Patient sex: M
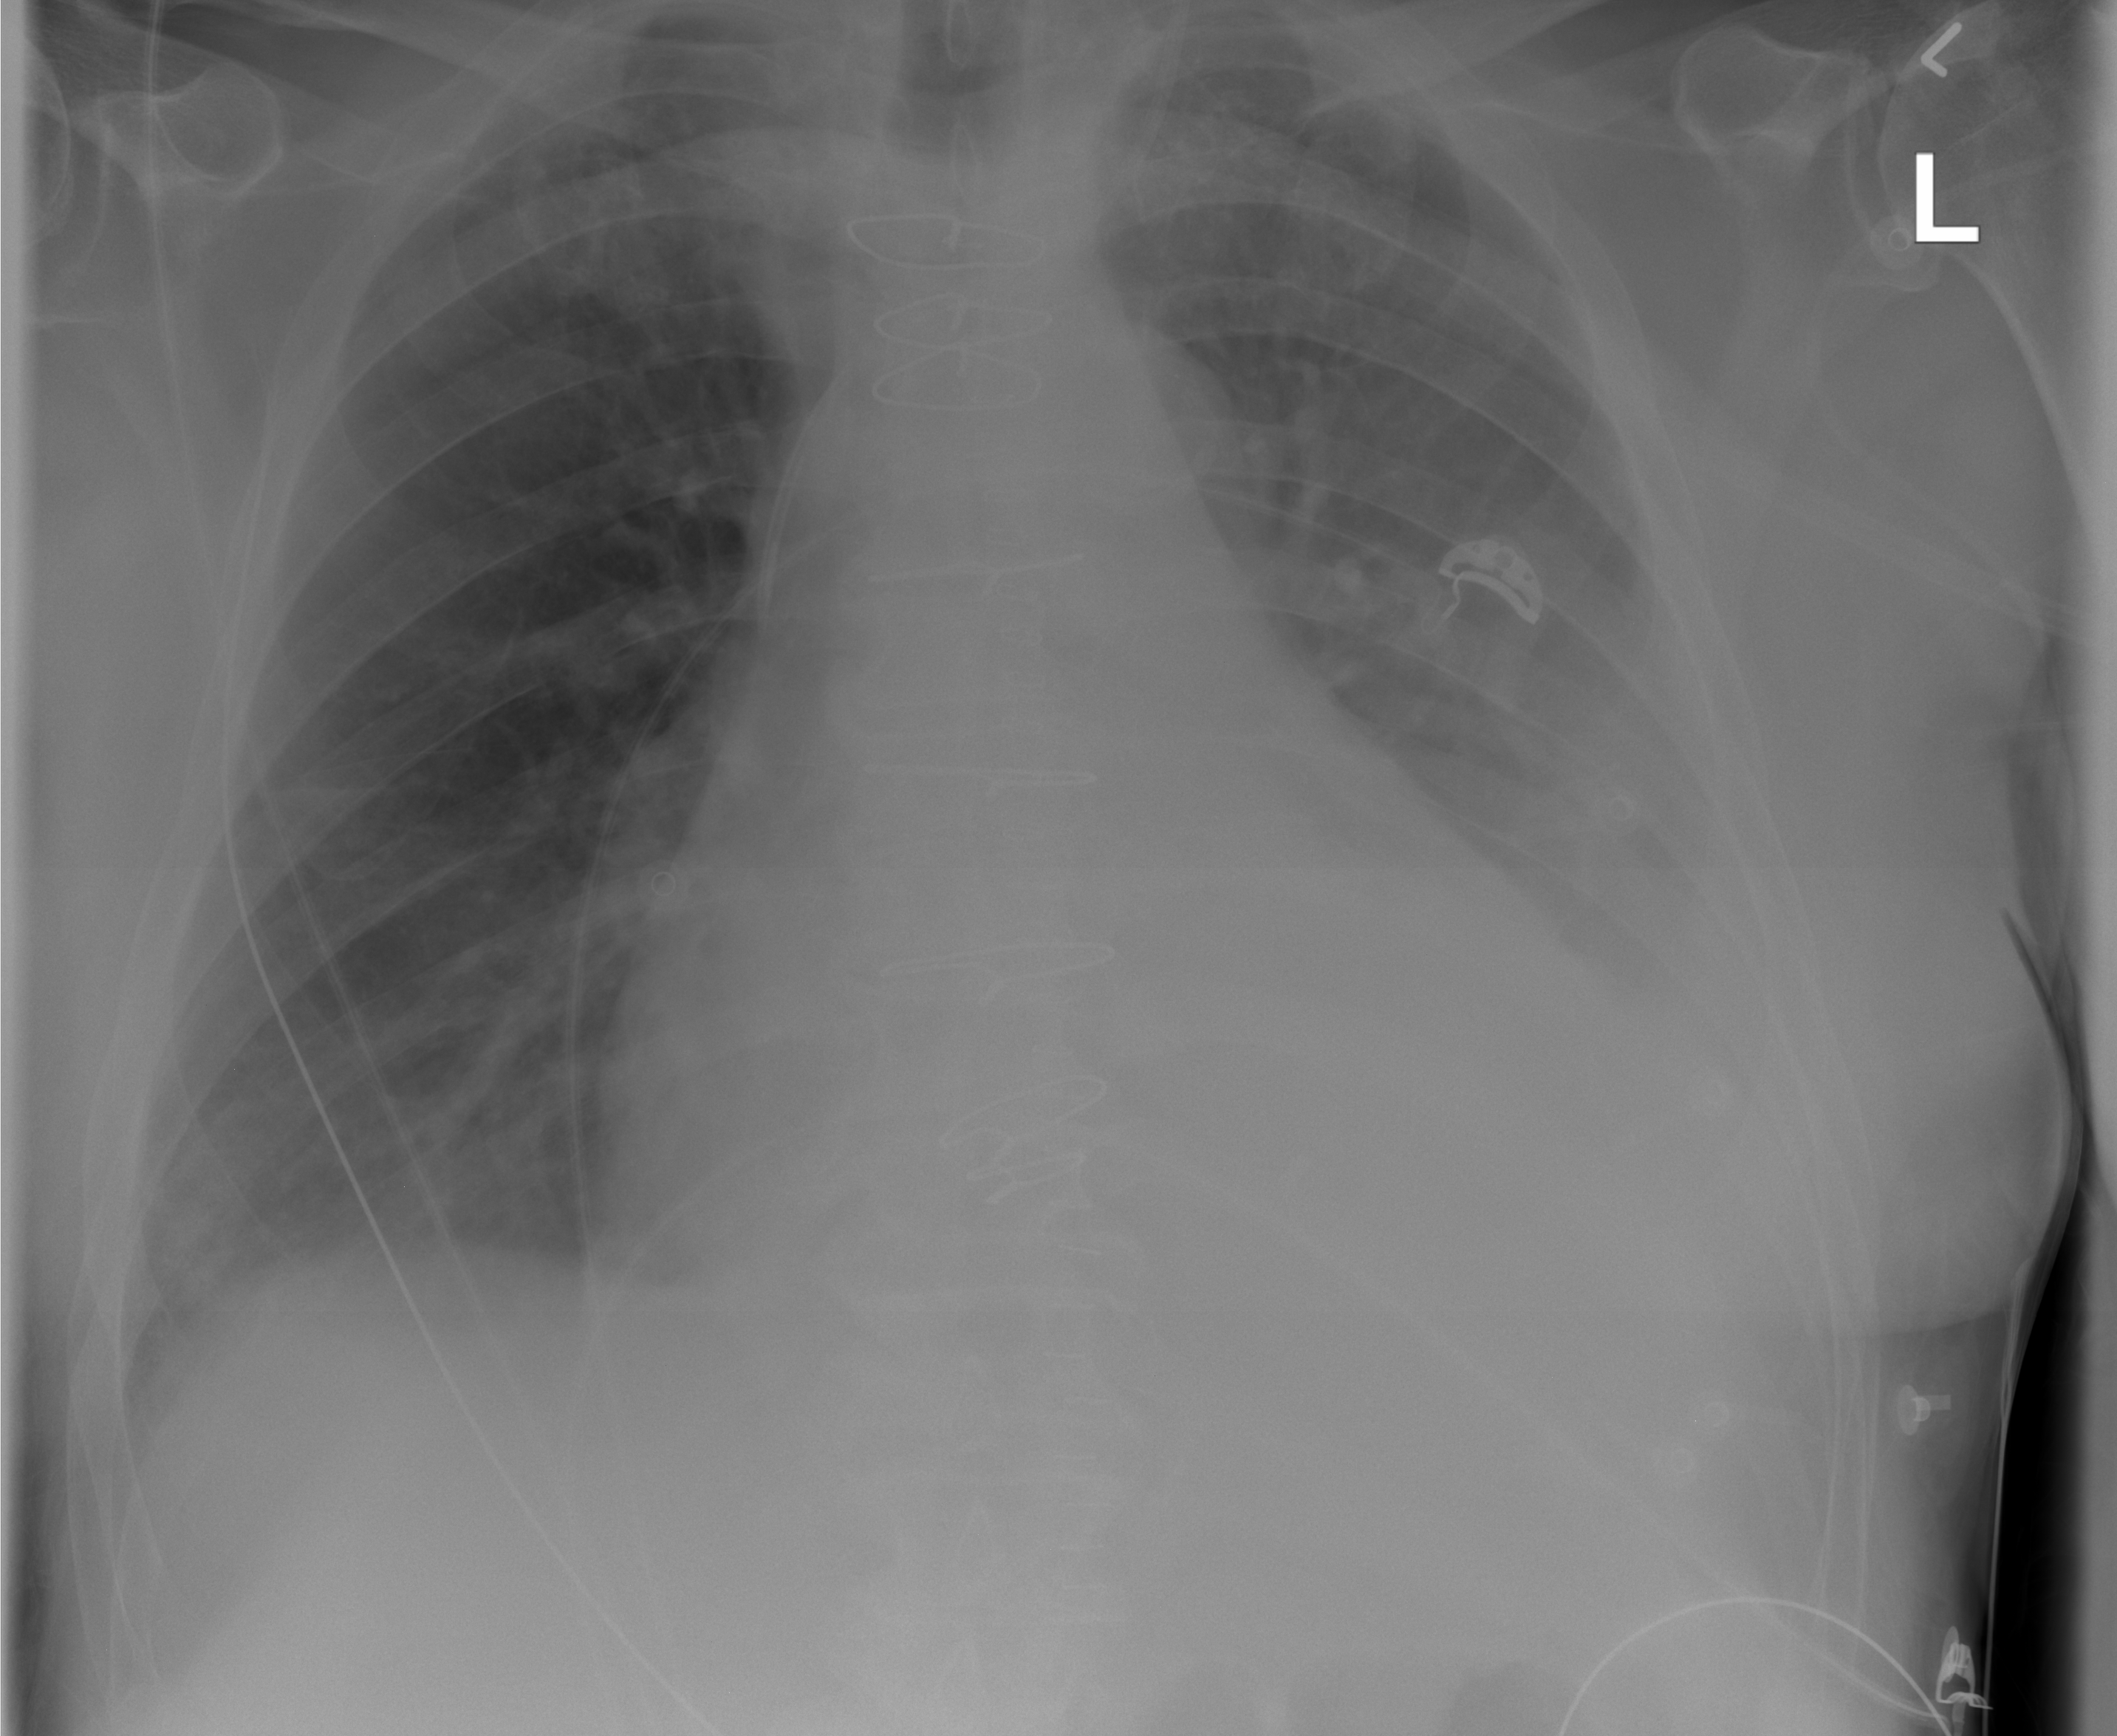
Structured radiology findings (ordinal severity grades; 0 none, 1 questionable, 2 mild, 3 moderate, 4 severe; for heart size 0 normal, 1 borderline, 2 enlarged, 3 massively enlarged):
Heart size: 2
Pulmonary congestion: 0
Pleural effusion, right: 0
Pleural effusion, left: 2
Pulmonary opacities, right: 0
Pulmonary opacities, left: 0
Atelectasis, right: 0
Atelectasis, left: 2